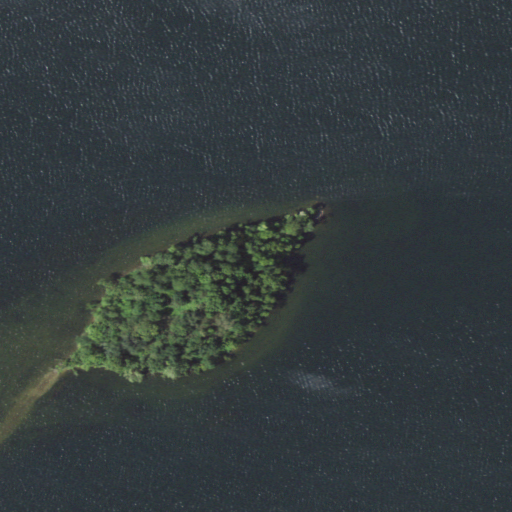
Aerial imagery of island in Minnesota named Hay Stack Island containing open water and deciduous forest